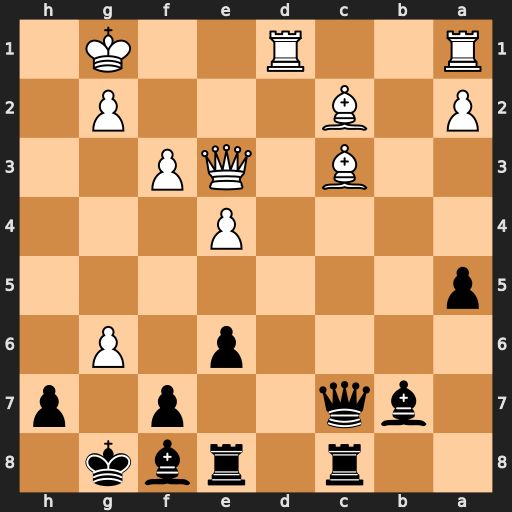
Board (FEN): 2r1rbk1/1bq2p1p/4p1P1/p7/4P3/2B1QP2/P1B3P1/R2R2K1
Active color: b
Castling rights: -
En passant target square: -
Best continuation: Qxc3 Qxc3 Rxc3 gxf7+ Kxf7